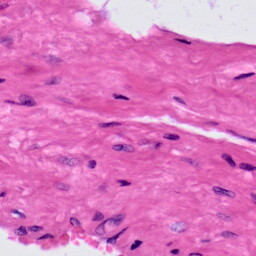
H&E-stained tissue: Prostate